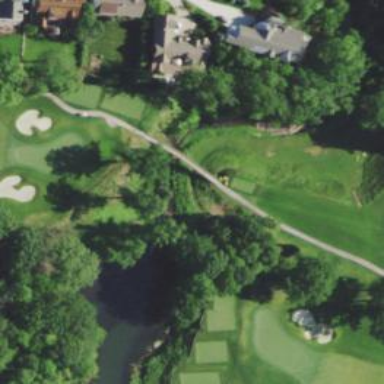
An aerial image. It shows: Path bridge on golf course.